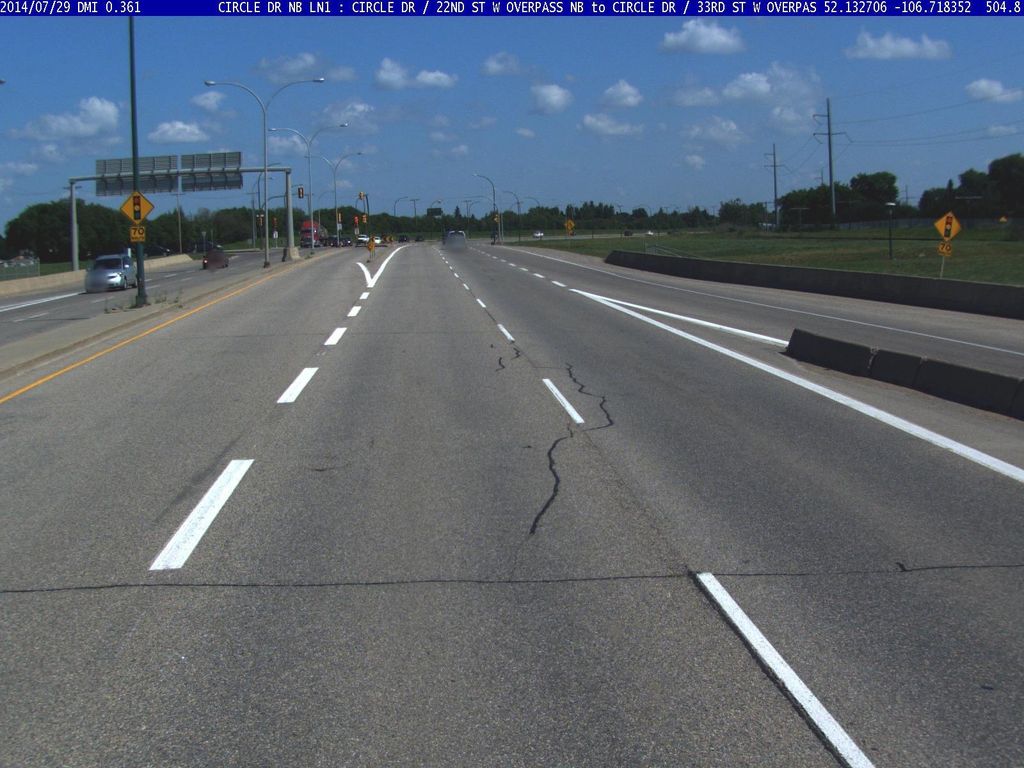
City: saskatoon